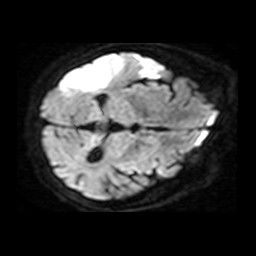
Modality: TRACE
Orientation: axial
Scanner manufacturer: philips
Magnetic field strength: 1.5 T
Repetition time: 2.891 s
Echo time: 0.06318 s